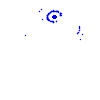
Particle: electron